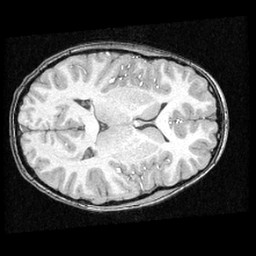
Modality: T1w
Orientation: axial
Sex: male
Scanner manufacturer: ge
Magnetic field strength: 1.5 T
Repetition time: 21 s
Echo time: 0.008 s